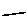
Label: line